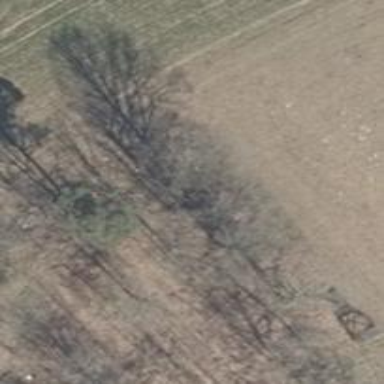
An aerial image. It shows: Shelter that serves as hunting stand.